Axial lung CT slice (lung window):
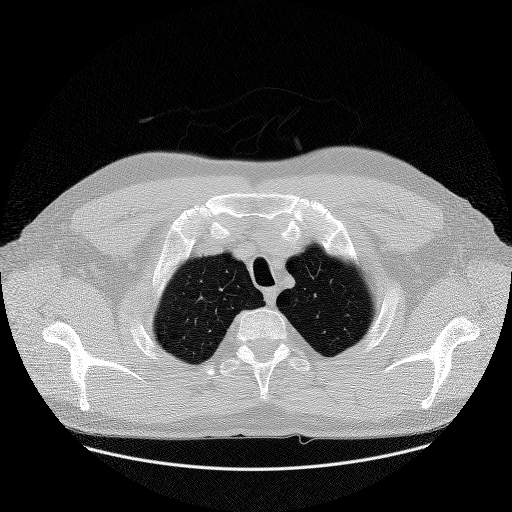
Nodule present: no